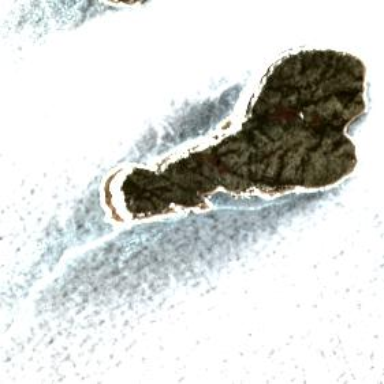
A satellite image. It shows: Island in natural setting.